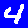
Digit: 4